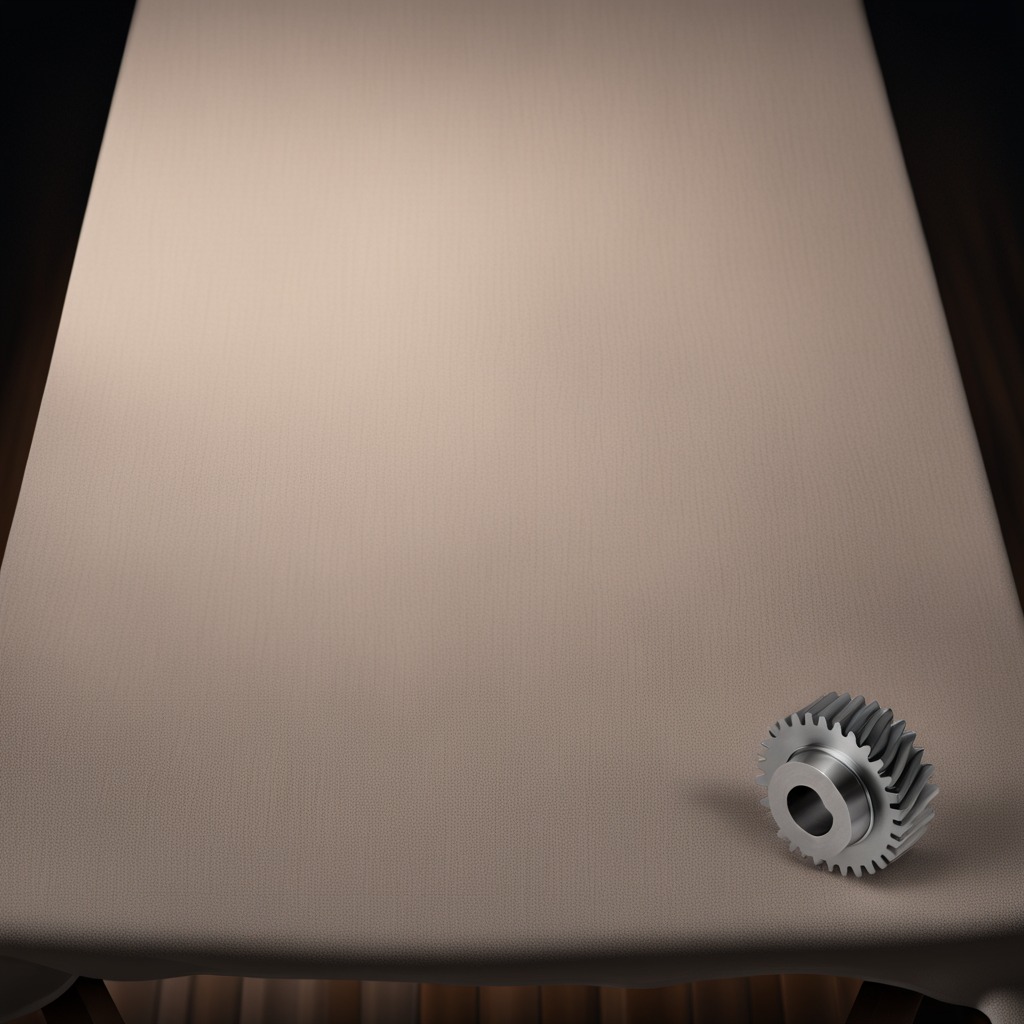
A steel gear with teeth is lying on the wooden table.